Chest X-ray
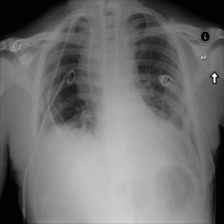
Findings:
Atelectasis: positive
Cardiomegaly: negative
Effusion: positive
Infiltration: negative
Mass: positive
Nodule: negative
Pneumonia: negative
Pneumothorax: negative
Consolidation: negative
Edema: negative
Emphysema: negative
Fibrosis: negative
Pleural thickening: negative
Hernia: negative